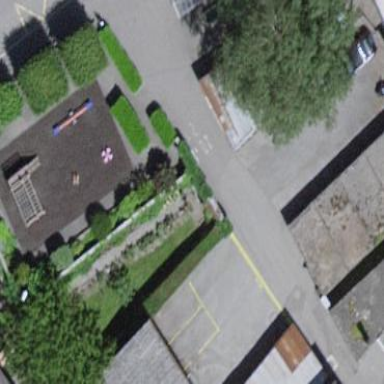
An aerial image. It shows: Playground area for leisure activities on the land.